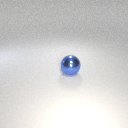
large blue metal sphere